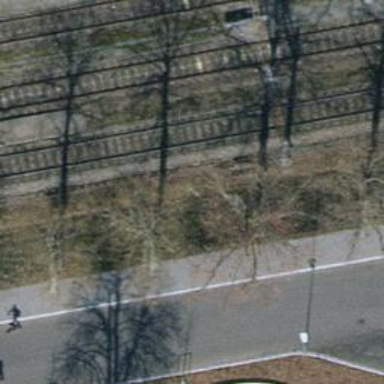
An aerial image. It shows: Avenue lined with trees.